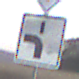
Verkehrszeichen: VerlaufVorfahrtsstrasse5
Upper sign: Vorfahrtsstrasse
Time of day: SunriseSunset
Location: Outdoor (Nature)
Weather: Clear
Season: Winter
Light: Natural